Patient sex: M
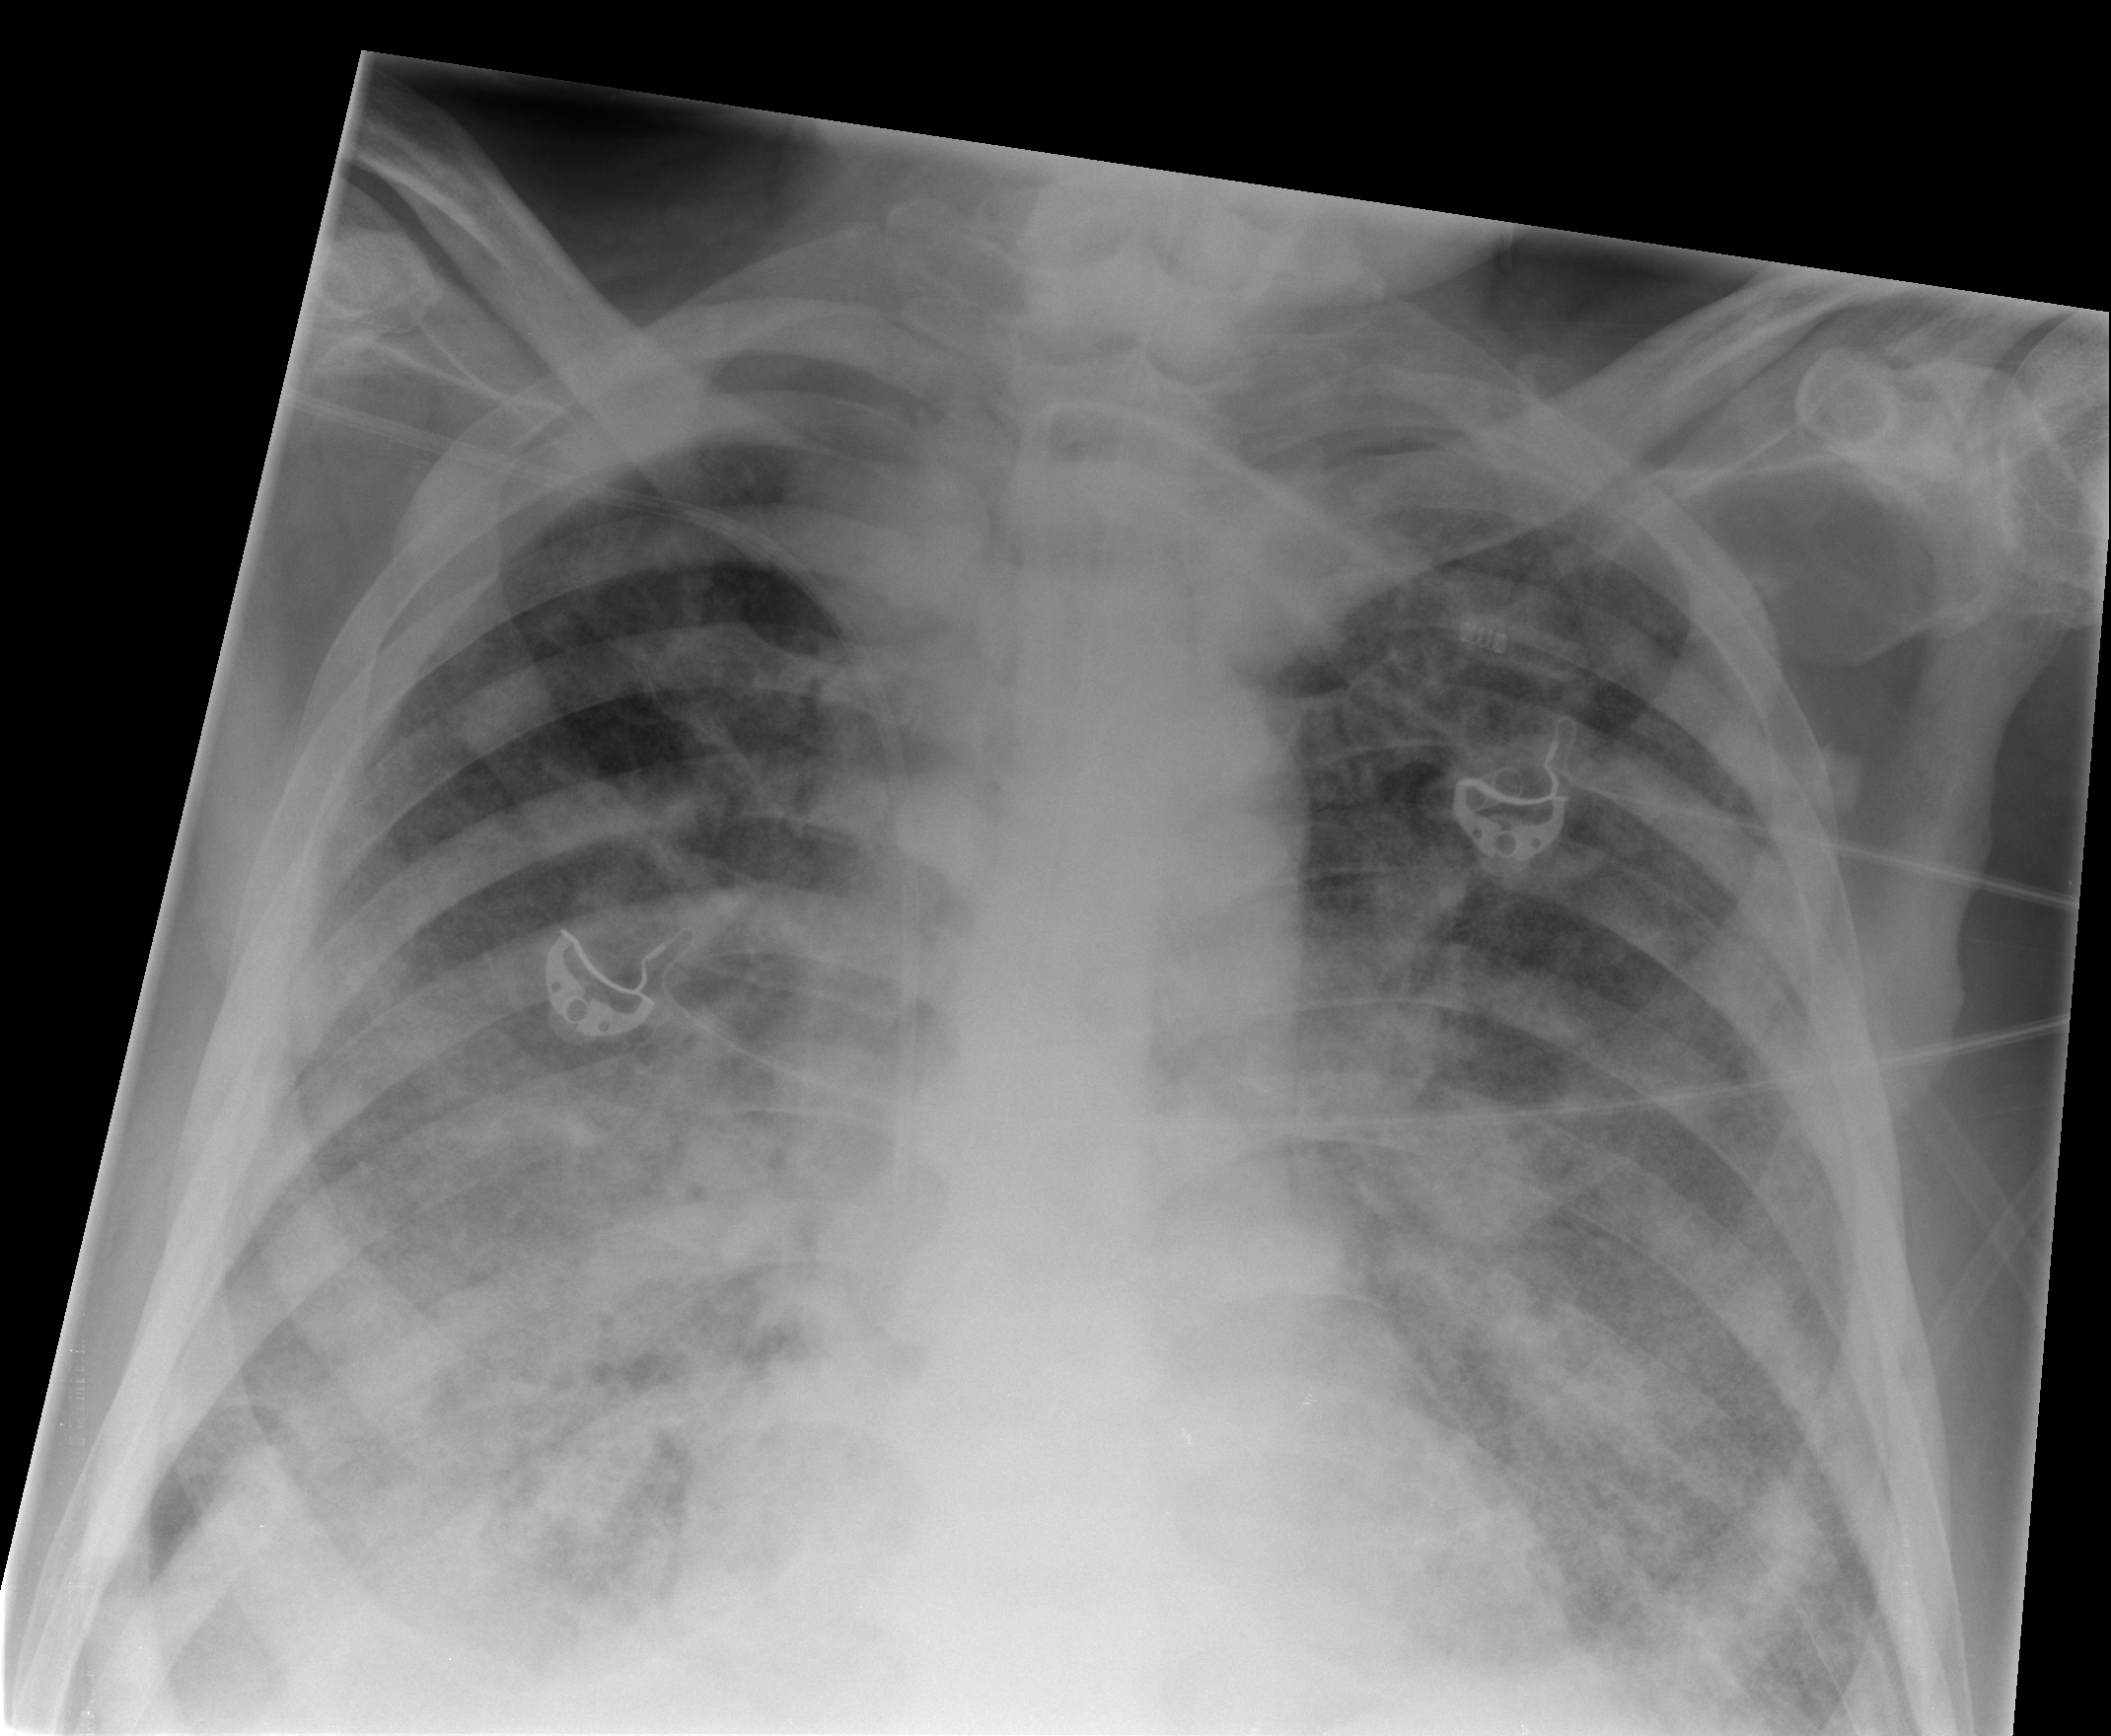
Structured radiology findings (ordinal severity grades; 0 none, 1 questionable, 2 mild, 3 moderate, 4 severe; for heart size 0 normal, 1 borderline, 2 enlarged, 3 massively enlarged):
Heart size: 0
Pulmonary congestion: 2
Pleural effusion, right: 2
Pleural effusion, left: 2
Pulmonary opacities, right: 4
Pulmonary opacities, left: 4
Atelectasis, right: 3
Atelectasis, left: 3